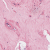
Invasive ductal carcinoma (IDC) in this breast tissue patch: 0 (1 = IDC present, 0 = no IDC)